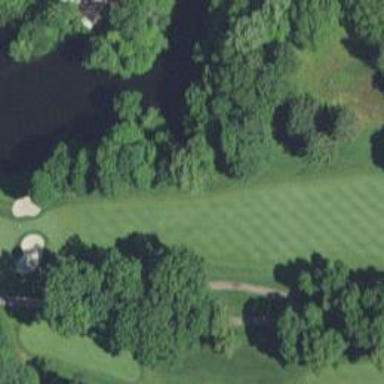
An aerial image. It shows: View of golf hole.